Question: here's what I want to achieve
I want that for each country I click I will be redirected to a page (Each page is an activity right?) that will contain details about the country, like a profile about it.
From each profile there will be a "go back" button, which is showed in the image above.
My question is what strucutre do I use to implement this bottom action bar and the list.
If you can direct me to tutorials with source code that would be awesome.
Thanks very much for your help,
Dvir
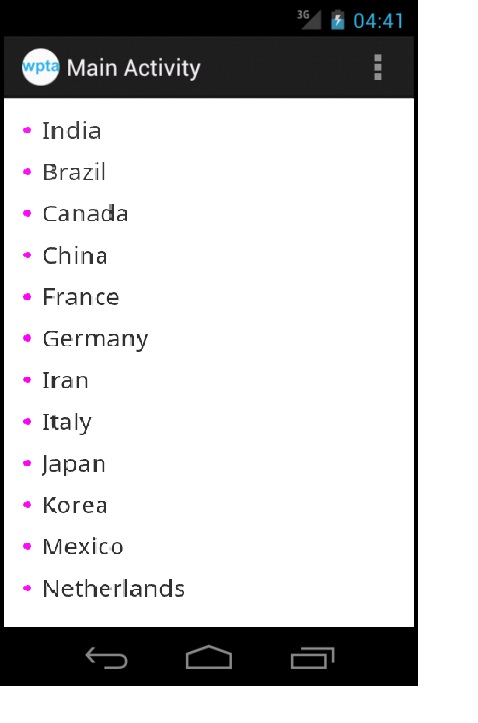
Answer: Bottom action bar ??? , well there is not action bar as of image you provided, that is basic android specific navigation buttons .
is back which pops out current activity from stack,
is use to send your application in background and show Home screen,
and to display all apps currently working in multi-tasking mode..
As far as your list is concern you can implement using <URL>..
Here is a sample to <URL>..
Hope this helps.....